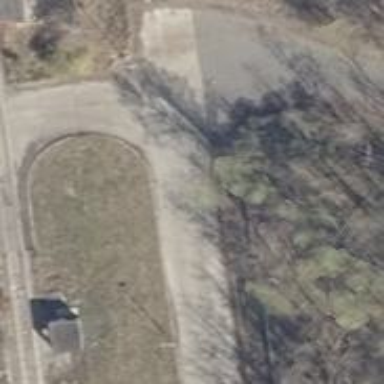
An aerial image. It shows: Concrete service road.